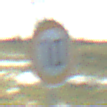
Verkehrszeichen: Geschwindigkeit10
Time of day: MorningAfternoon
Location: Outdoor (Nature)
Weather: Clear
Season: Winter
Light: Natural